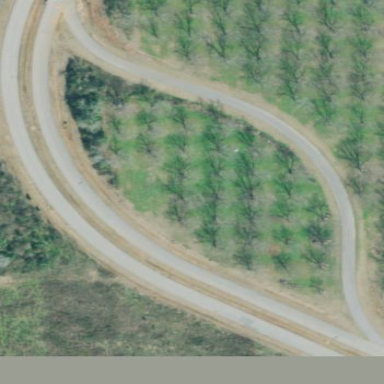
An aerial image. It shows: Orchard.